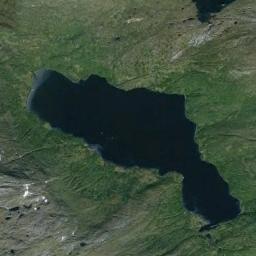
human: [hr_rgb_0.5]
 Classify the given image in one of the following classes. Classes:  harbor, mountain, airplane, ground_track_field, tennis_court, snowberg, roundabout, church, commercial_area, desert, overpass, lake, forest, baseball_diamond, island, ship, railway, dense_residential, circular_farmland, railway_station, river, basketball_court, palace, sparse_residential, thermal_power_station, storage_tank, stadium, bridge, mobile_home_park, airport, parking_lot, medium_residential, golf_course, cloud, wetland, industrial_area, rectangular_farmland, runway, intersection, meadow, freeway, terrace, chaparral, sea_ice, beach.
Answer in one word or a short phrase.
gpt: lake